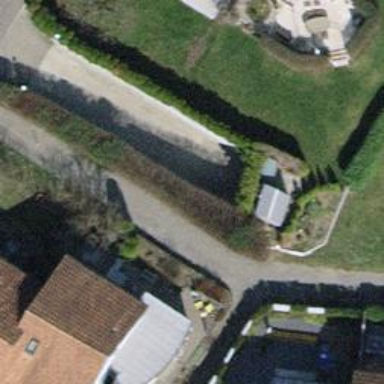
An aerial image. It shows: Hedge barrier.